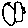
Label: triangle